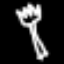
Label: fork